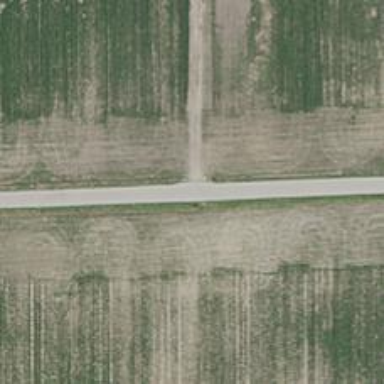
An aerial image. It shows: Unclassified road.